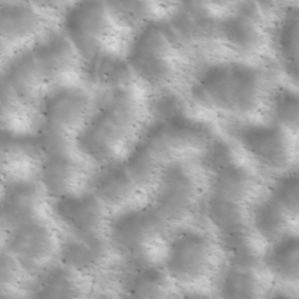
Label: non_frost